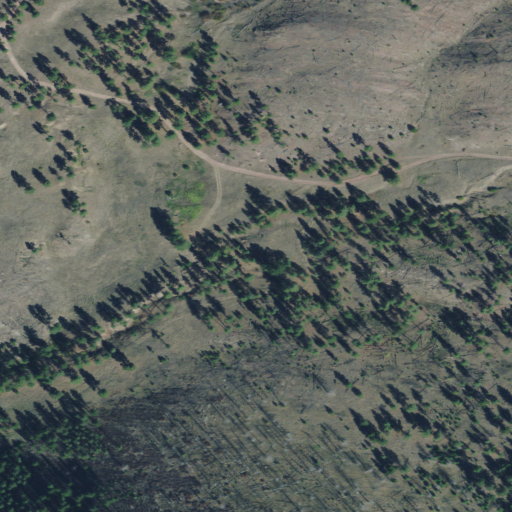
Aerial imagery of valley in Montana named Holiday Gulch containing shrub, evergreen forest, and grassland